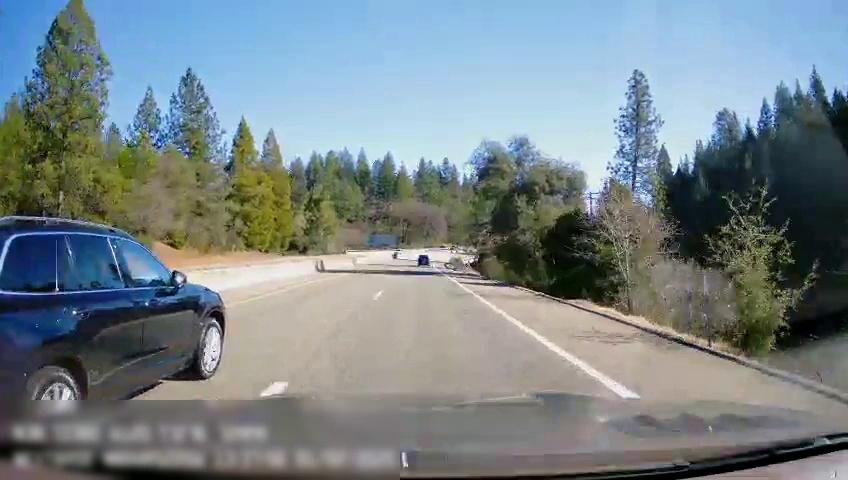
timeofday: Day
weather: Sunny
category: Drivable Space
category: Vehicles | SUV
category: Vehicles | Car
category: Lanes | Current Lane
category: Lanes | Current Lane
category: Lanes | Alternate Lane